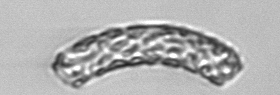
Label: Guinardia_striata